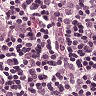
Metastatic tissue present: yes